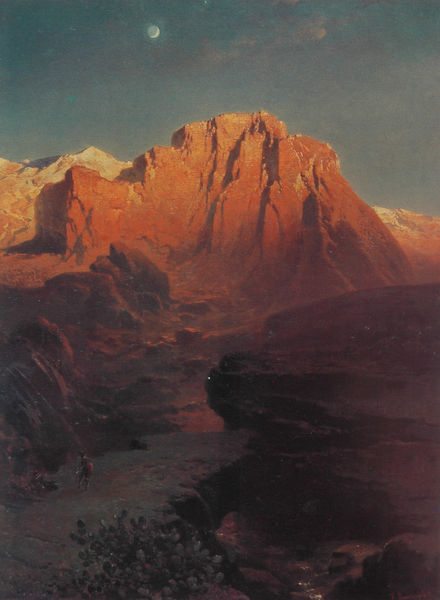
Titel: Abendglühen in der Sierra Nevada
Künstler: Fritz Bamberger
Standort: München
Institution: Bayerische Staatsgemäldesammlungen, Schack-Galerie
Schlagwörter: berg, blau, dunkel, felsen, gemälde, gestein, himmel, mann, schatten, wasser, weiß, wolken, grün, landschaft, menschen, ocker, sand, abend, braun, hell, licht, männer, nacht, schwarz, rot, schnee, weg, beige, malerei, mensch, silber, stein, bach, dämmerung, erde, horizont, morgen, natur, sonnenaufgang, strauch, busch, einsam, gebüsch, pfad, sonne, paar, personen, person, pflanze, rosa, tal, reiter, italien, zwei, berge, fels, gebirge, gipfel, gletscher, hang, sonnenlicht, wüste, farbe, lila, sonnenuntergang, violett, kahl, berglandschaft, schlucht, rast, stille, romantik, naturgewalt, abendrot, mond, belichtung, alpen, felsig, nachts, senkrecht, landschaftsbild, sandstein, karg, wanderer, rotbraun, morgenrot, gebirgsbach, sonnenstrahlen, kaktee, schattig, waagerecht, spaziergänger, gebirgslandschaft, aufbruch, thal, canyon, aufstieg, vollmond, lager, morgensonne, lixht, gebrige, felslandschaft, nachtbild, südtirol, bergsteiger, alpenglühen, rockies, gebige, bergpanorama, zugspitze, bergwand, erfüllung, bergwande, himmel mond, likla, ilicht, naturerlebnis, abenddämmerng